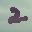
Label: 2